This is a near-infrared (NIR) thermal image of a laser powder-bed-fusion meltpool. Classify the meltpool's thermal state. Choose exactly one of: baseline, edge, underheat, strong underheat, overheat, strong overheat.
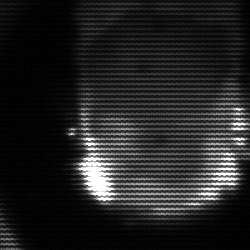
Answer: baseline